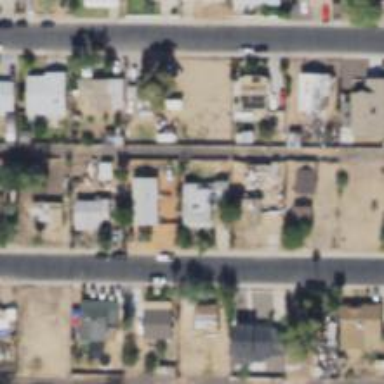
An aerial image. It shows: Alley classified as service road.